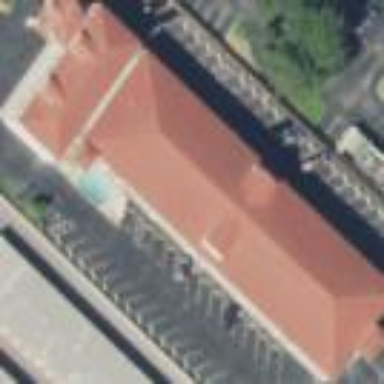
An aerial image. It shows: Hotel that is classified as motel for tourism.